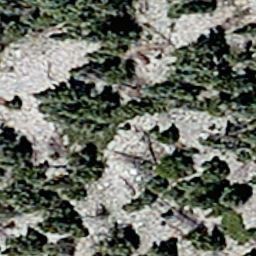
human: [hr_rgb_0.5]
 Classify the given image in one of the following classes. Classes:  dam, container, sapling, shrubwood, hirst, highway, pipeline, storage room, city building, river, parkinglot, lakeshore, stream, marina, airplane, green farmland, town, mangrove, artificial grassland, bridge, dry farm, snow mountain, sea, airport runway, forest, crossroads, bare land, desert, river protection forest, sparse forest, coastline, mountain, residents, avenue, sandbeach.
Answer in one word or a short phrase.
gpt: sparse forest